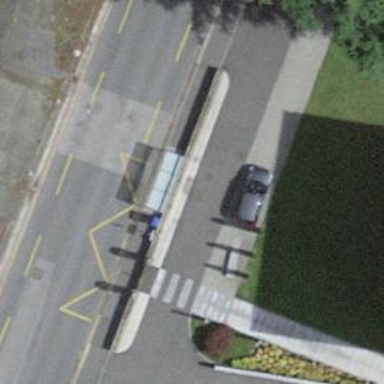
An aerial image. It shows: Bus stop with shelter. It is platform for public transport.